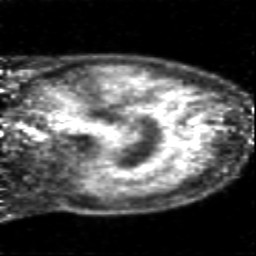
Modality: PET
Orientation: sagittal
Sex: male
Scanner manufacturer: siemens